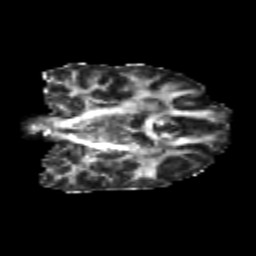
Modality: FA
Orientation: coronal
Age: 20
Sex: female
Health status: healthy
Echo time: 0.074 s